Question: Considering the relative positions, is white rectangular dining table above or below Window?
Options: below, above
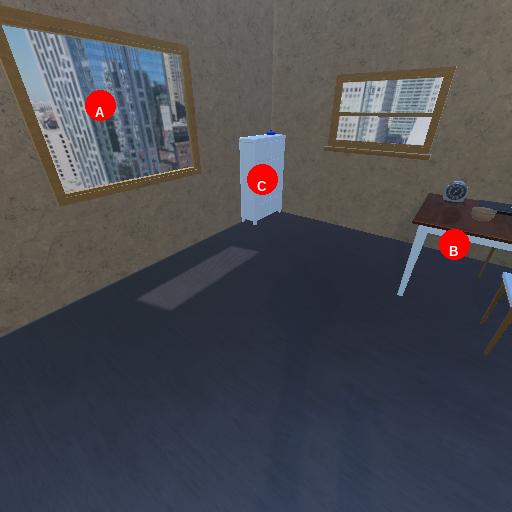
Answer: below